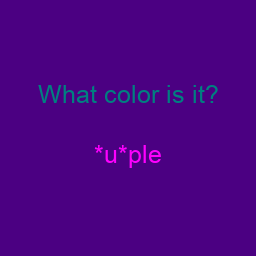
Color: magenta
Color name shown: purple
Background color: indigo
Question text color: teal